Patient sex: M
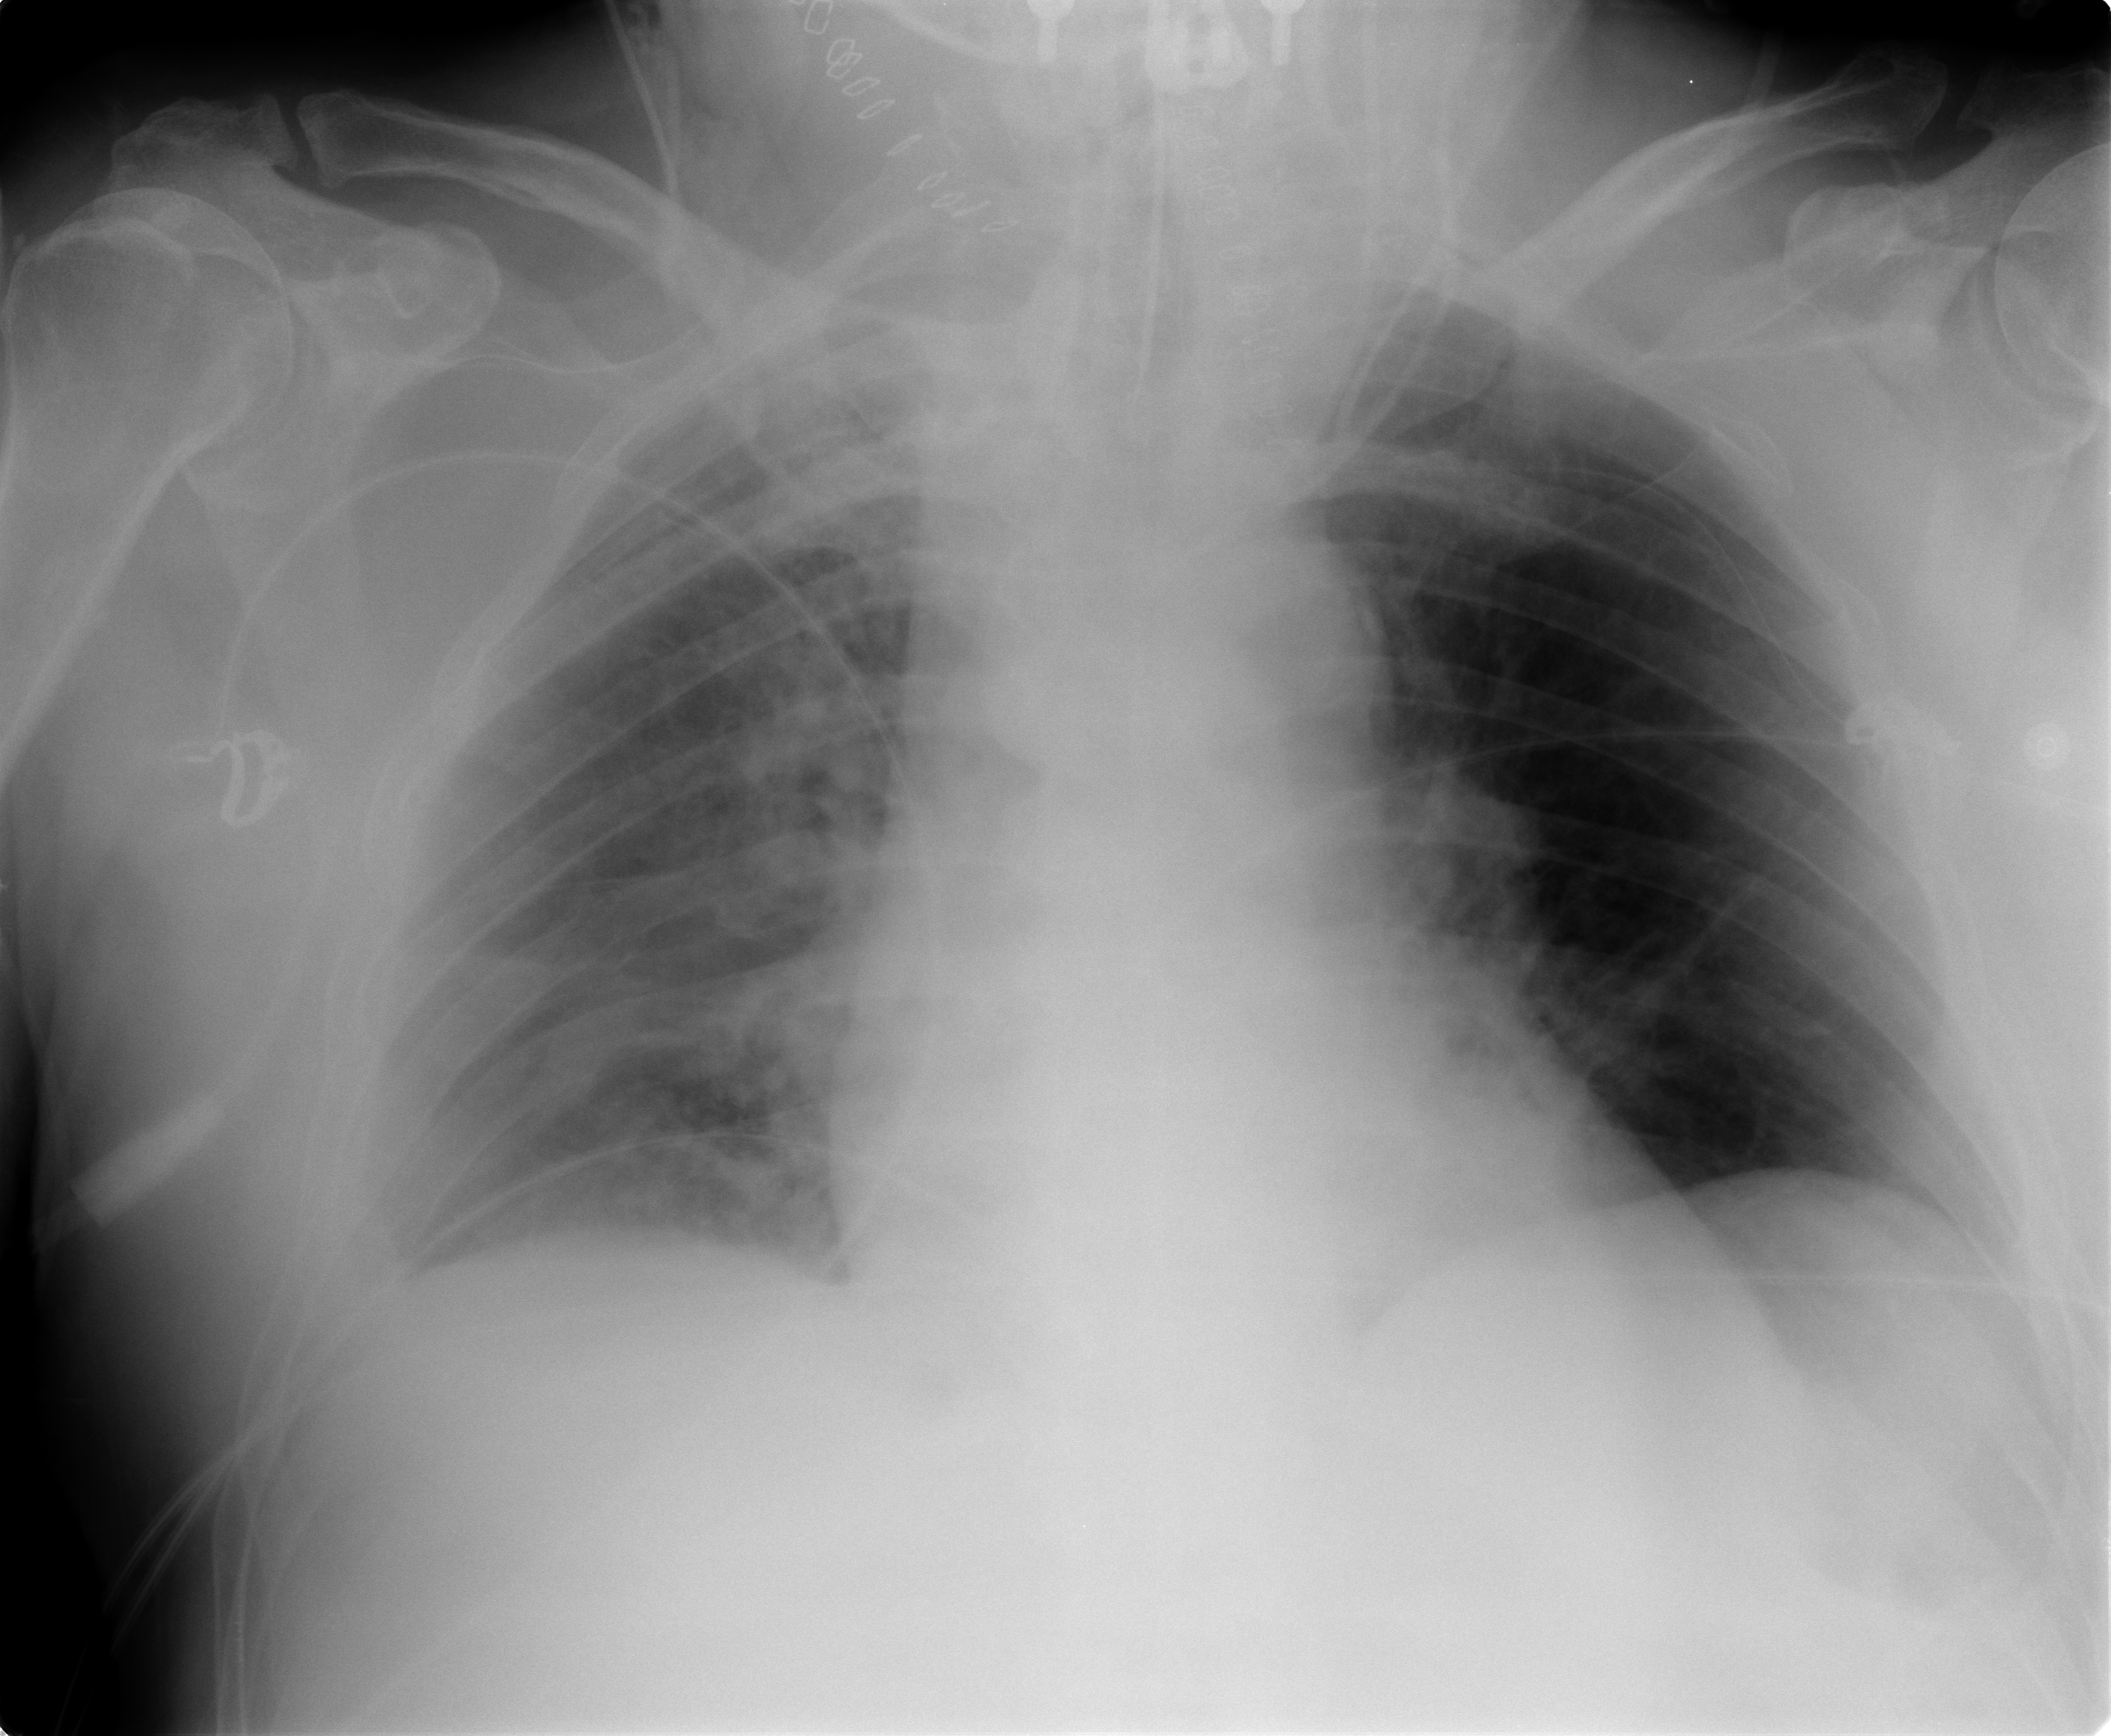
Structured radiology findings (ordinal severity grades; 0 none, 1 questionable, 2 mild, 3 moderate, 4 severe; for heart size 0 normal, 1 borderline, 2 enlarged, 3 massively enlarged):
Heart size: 0
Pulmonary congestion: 2
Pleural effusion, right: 2
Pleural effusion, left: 0
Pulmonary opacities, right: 0
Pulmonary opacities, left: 0
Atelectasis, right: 2
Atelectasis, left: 0